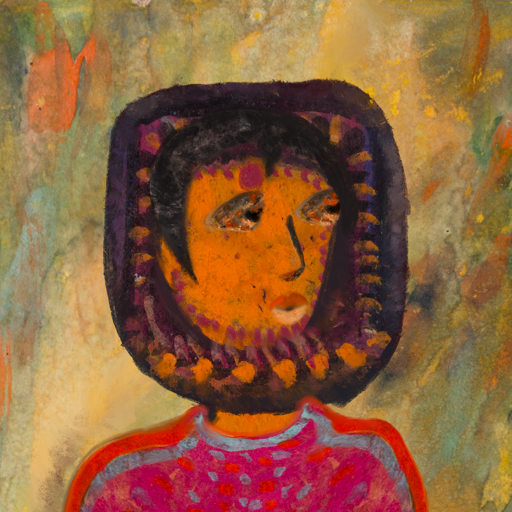
Background: Comrade, Head And Neck Side: Doll_w_Hair, Face Side: Gypsy_Queen, Bust: Sisters, Hair Side: Roy_Bahadur, Head Accessory: Blank, Second Necklace: Blank, Necklace: Blank, Baby: Blank